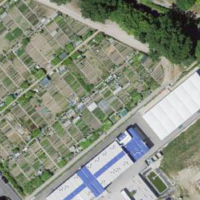
EUNIS habitat code: 53
Species observed at this site:
Euphorbia lathyris